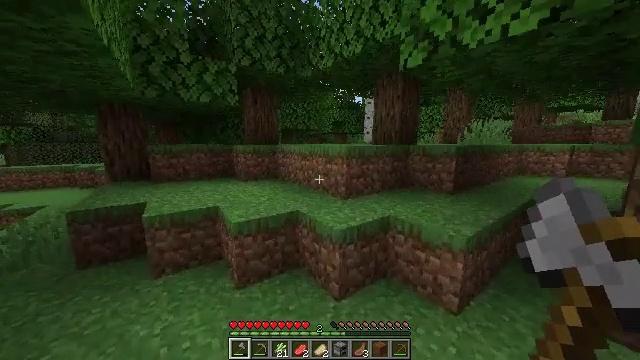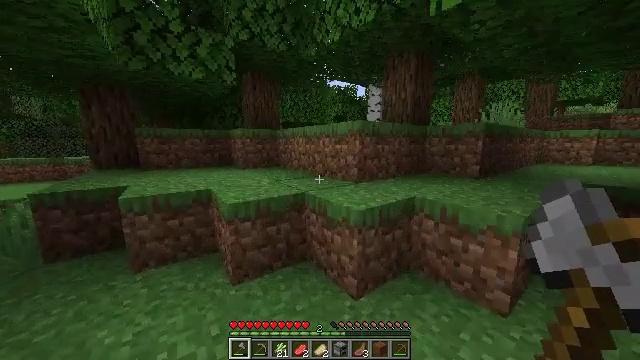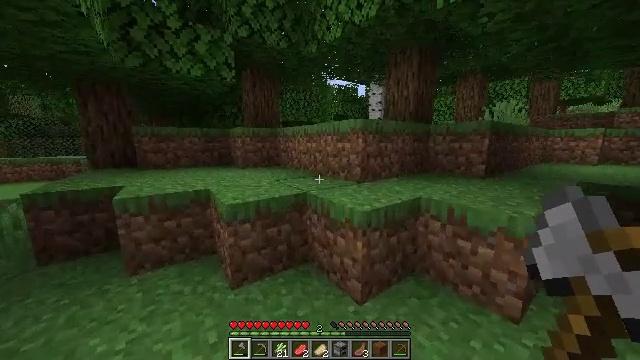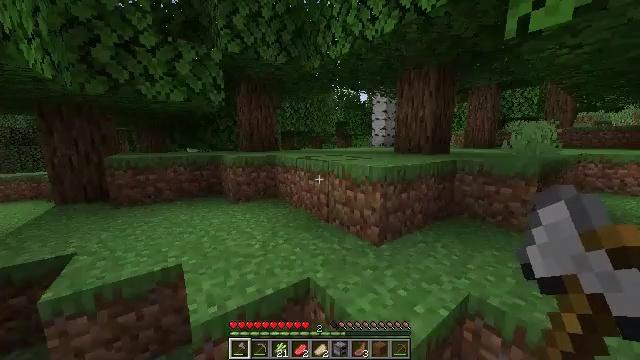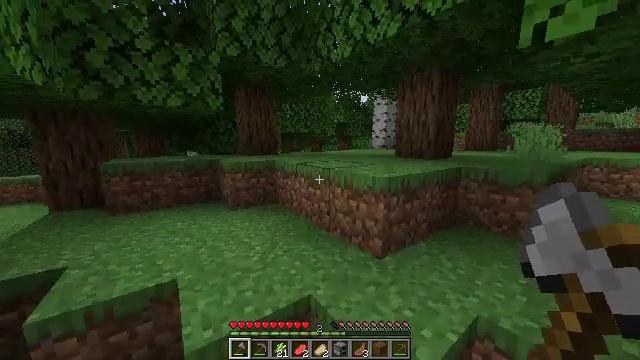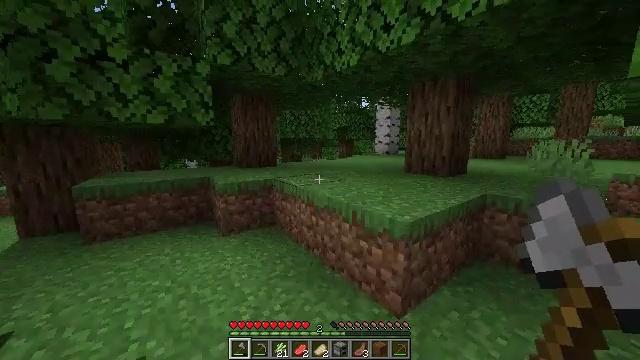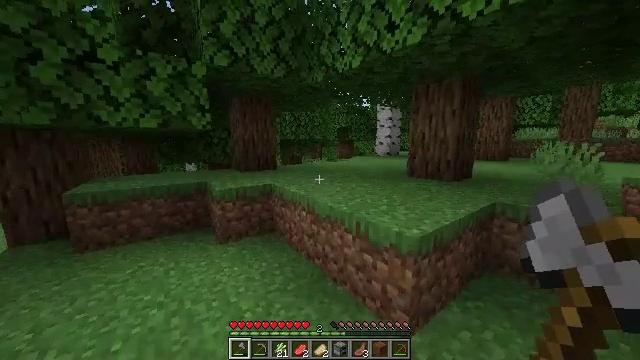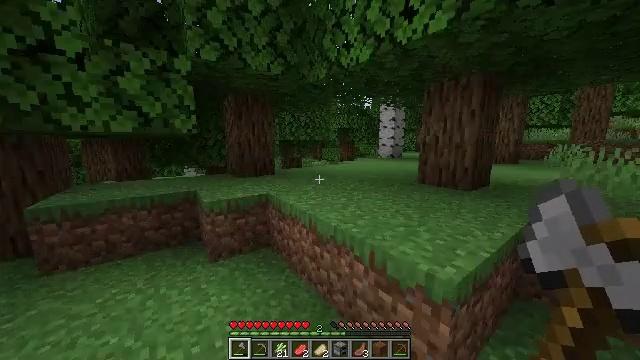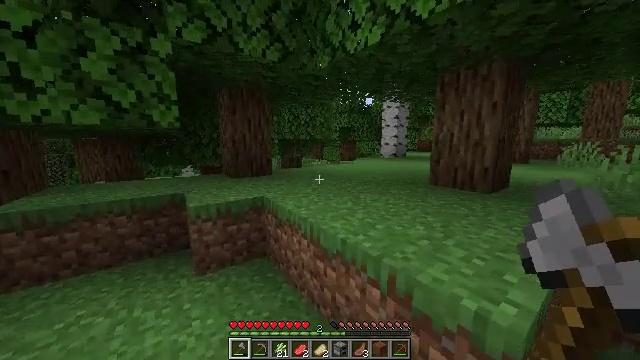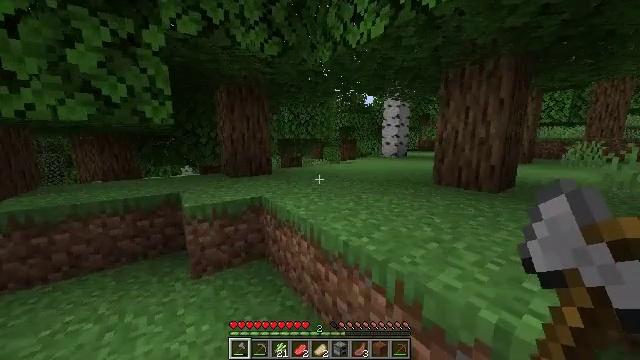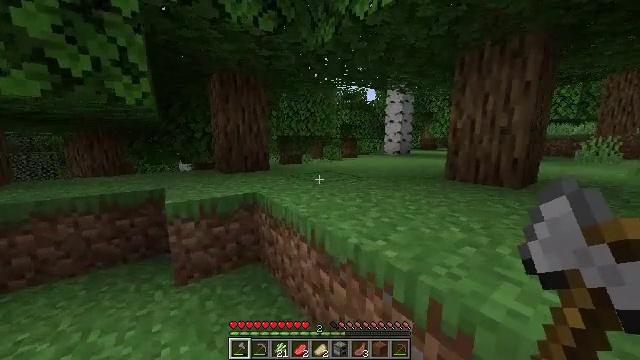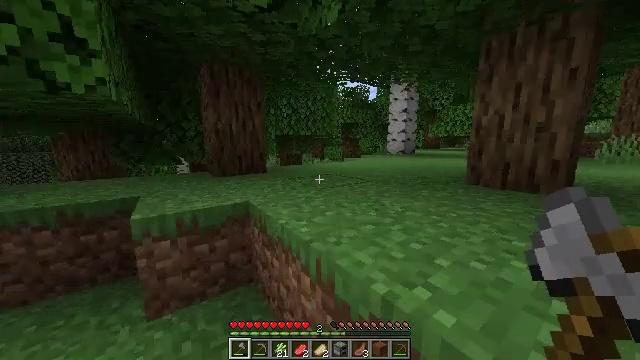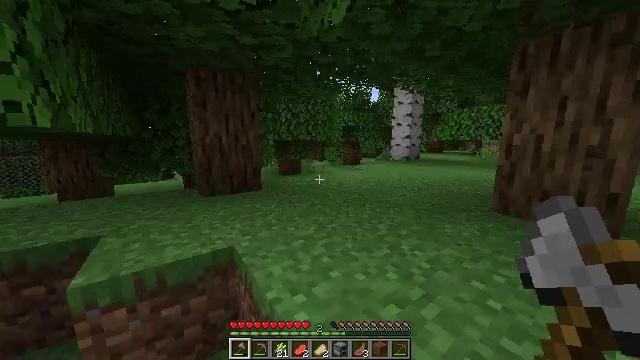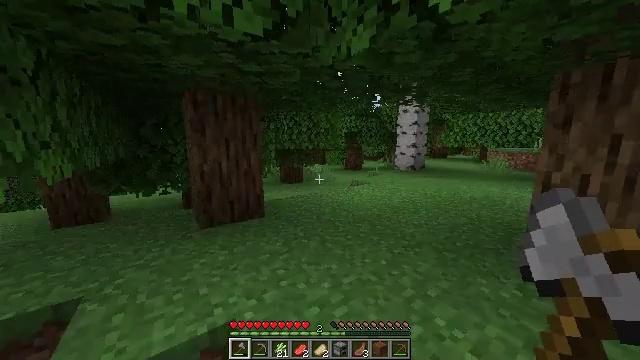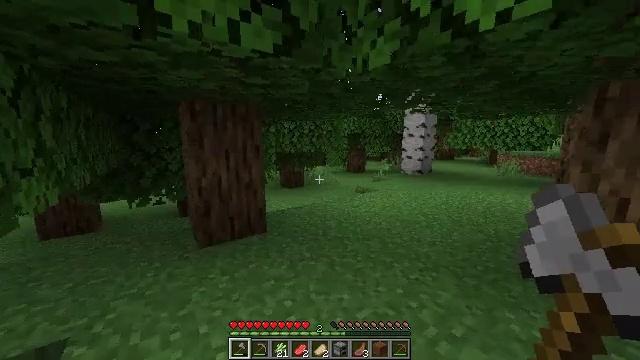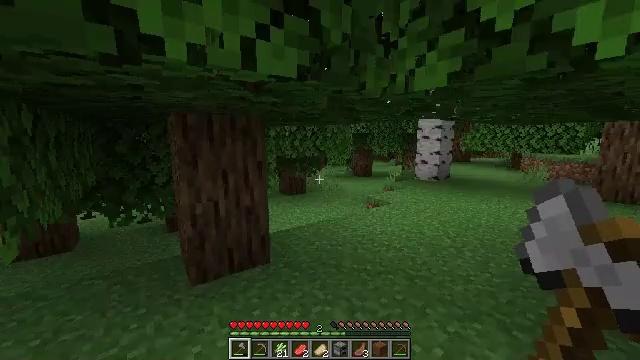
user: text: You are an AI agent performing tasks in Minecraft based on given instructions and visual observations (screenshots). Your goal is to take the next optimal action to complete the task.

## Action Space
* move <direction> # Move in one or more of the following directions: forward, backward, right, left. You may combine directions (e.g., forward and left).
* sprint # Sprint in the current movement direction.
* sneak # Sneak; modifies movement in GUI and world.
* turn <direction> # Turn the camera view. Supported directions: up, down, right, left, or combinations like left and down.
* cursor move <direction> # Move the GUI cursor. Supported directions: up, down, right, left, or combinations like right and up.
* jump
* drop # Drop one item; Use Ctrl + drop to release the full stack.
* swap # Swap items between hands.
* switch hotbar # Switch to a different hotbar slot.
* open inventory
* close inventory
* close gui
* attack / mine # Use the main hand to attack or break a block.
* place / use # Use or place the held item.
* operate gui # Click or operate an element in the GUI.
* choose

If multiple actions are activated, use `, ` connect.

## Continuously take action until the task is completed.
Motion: motion action
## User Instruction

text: Collect the brown mushroom from the forest floor.
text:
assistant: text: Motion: move forward, sprint, jump
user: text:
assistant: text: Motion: move forward, sprint, jump
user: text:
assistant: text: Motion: move forward, sprint, jump
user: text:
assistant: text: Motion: move forward, sprint, jump
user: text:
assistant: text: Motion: move forward, sprint, jump
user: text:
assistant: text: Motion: move forward, sprint, jump
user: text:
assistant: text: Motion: move forward, sprint, jump
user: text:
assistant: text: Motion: move forward, sprint, jump
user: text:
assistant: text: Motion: move forward, sprint, jump
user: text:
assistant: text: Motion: move forward, sprint, jump
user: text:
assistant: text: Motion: move forward, sprint, jump
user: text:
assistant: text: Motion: move forward, sprint, jump
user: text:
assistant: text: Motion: move forward, sprint, jump
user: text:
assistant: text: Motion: move forward, sprint, jump
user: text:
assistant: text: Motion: move forward, sprint, jump
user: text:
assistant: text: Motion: move forward, sprint, jump
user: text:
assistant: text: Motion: move forward, sprint, turn right, jump
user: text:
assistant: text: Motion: move forward and move right, sprint, turn right and down
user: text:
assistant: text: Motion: move forward and move right, sprint, turn right and down
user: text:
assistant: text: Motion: move forward and move right, sprint, turn right
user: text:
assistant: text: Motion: move forward and move right, sprint
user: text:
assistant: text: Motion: move forward and move right, sprint
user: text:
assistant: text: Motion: move forward and move right, sprint
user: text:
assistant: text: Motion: move forward and move right, sprint
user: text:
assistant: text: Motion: move forward and move right, sprint
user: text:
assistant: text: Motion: move forward, sprint, turn left
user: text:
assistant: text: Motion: move forward, sprint, turn left, jump
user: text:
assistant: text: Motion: move forward, sprint, jump
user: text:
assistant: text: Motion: move forward, sprint, jump
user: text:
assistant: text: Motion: move forward, sprint